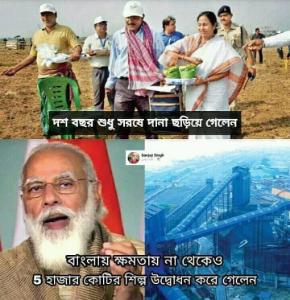
Text: দশ বছর শুধু সরষে দানা ছড়িয়ে গেলেন বাংলায় ক্ষমতাই না থেকে ও ৫ হাজার কোটির শিল্প উদ্ভোদন করে গেলেন
Label: Non Hate